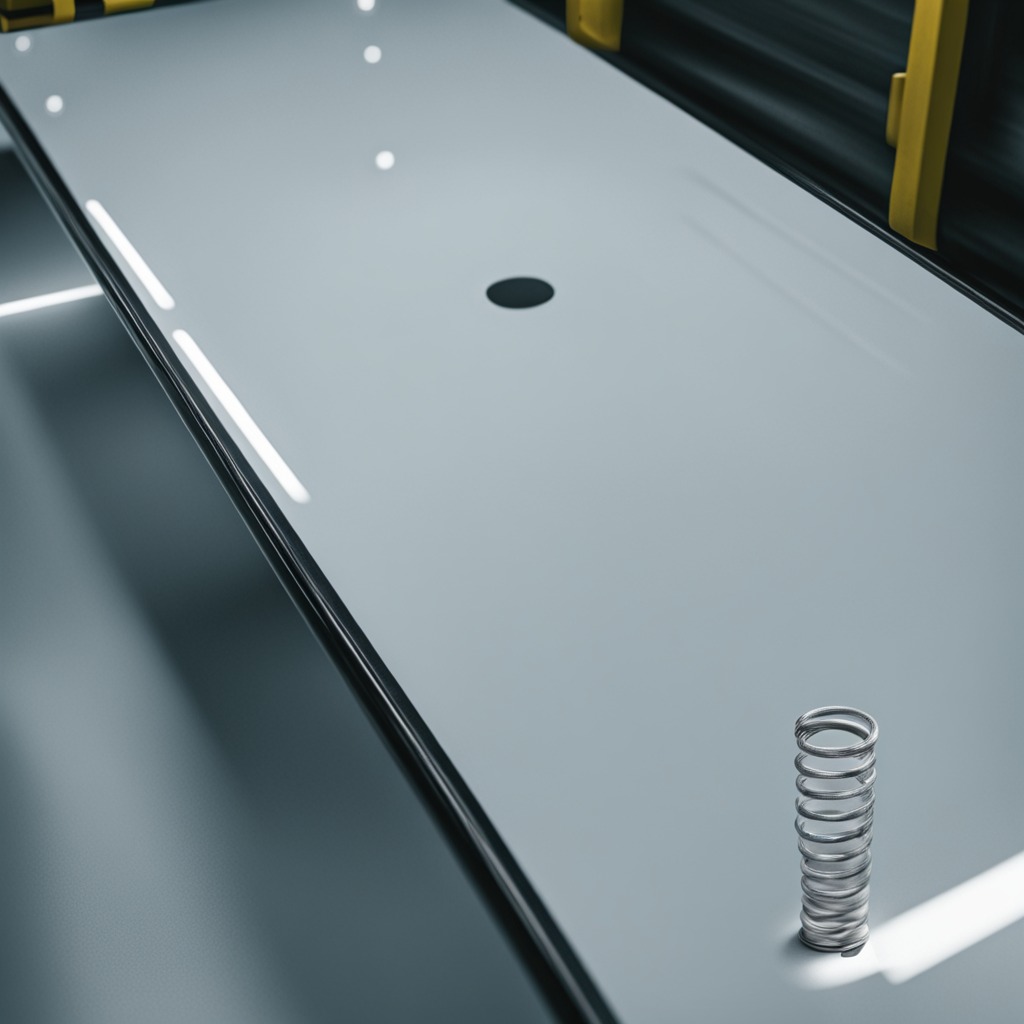
A coiled metal spring lies on a high-gloss table in a ship maintenance bay industrial lighting.